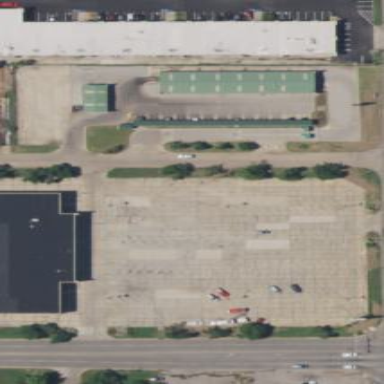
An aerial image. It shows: Parking area.